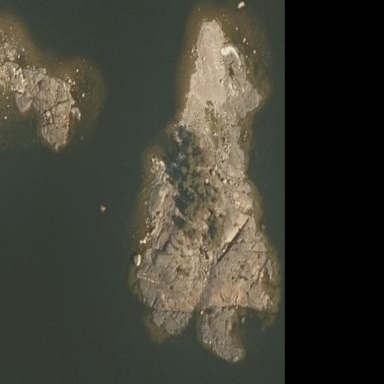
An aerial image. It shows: Islet located along the natural coastline.